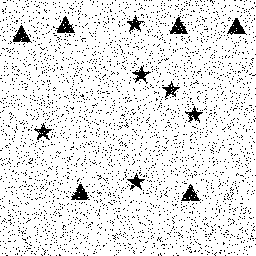
Squares: 0
Triangles: 6
Stars: 6
Total shapes: 12